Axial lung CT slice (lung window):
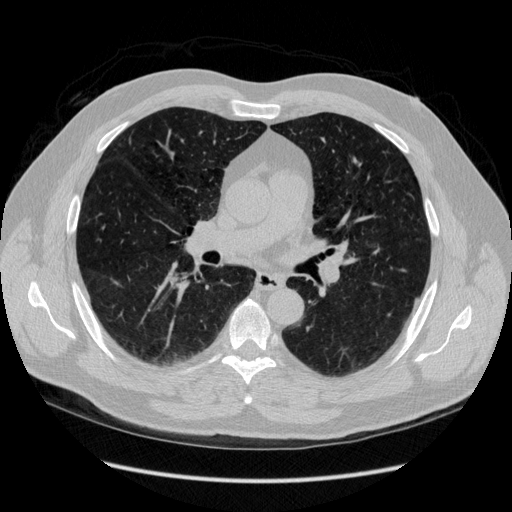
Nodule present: no